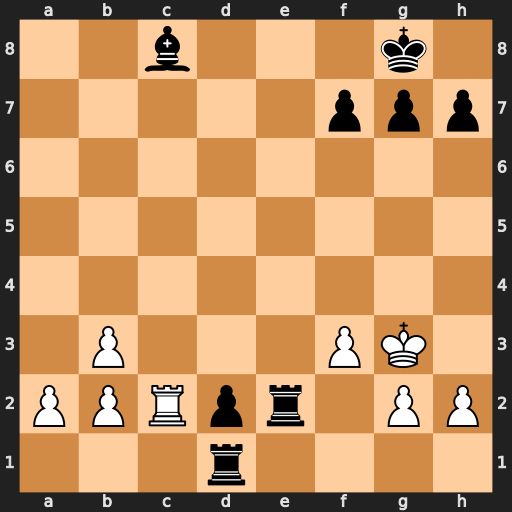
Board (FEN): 2b3k1/5ppp/8/8/8/1P3PK1/PPRpr1PP/3r4
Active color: w
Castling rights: -
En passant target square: -
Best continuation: Rxc8+ Re8 Rxe8#